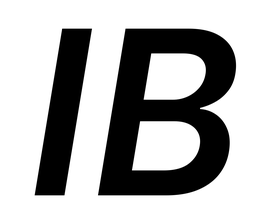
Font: Inter-Italic_SemiBold_Italic